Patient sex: M
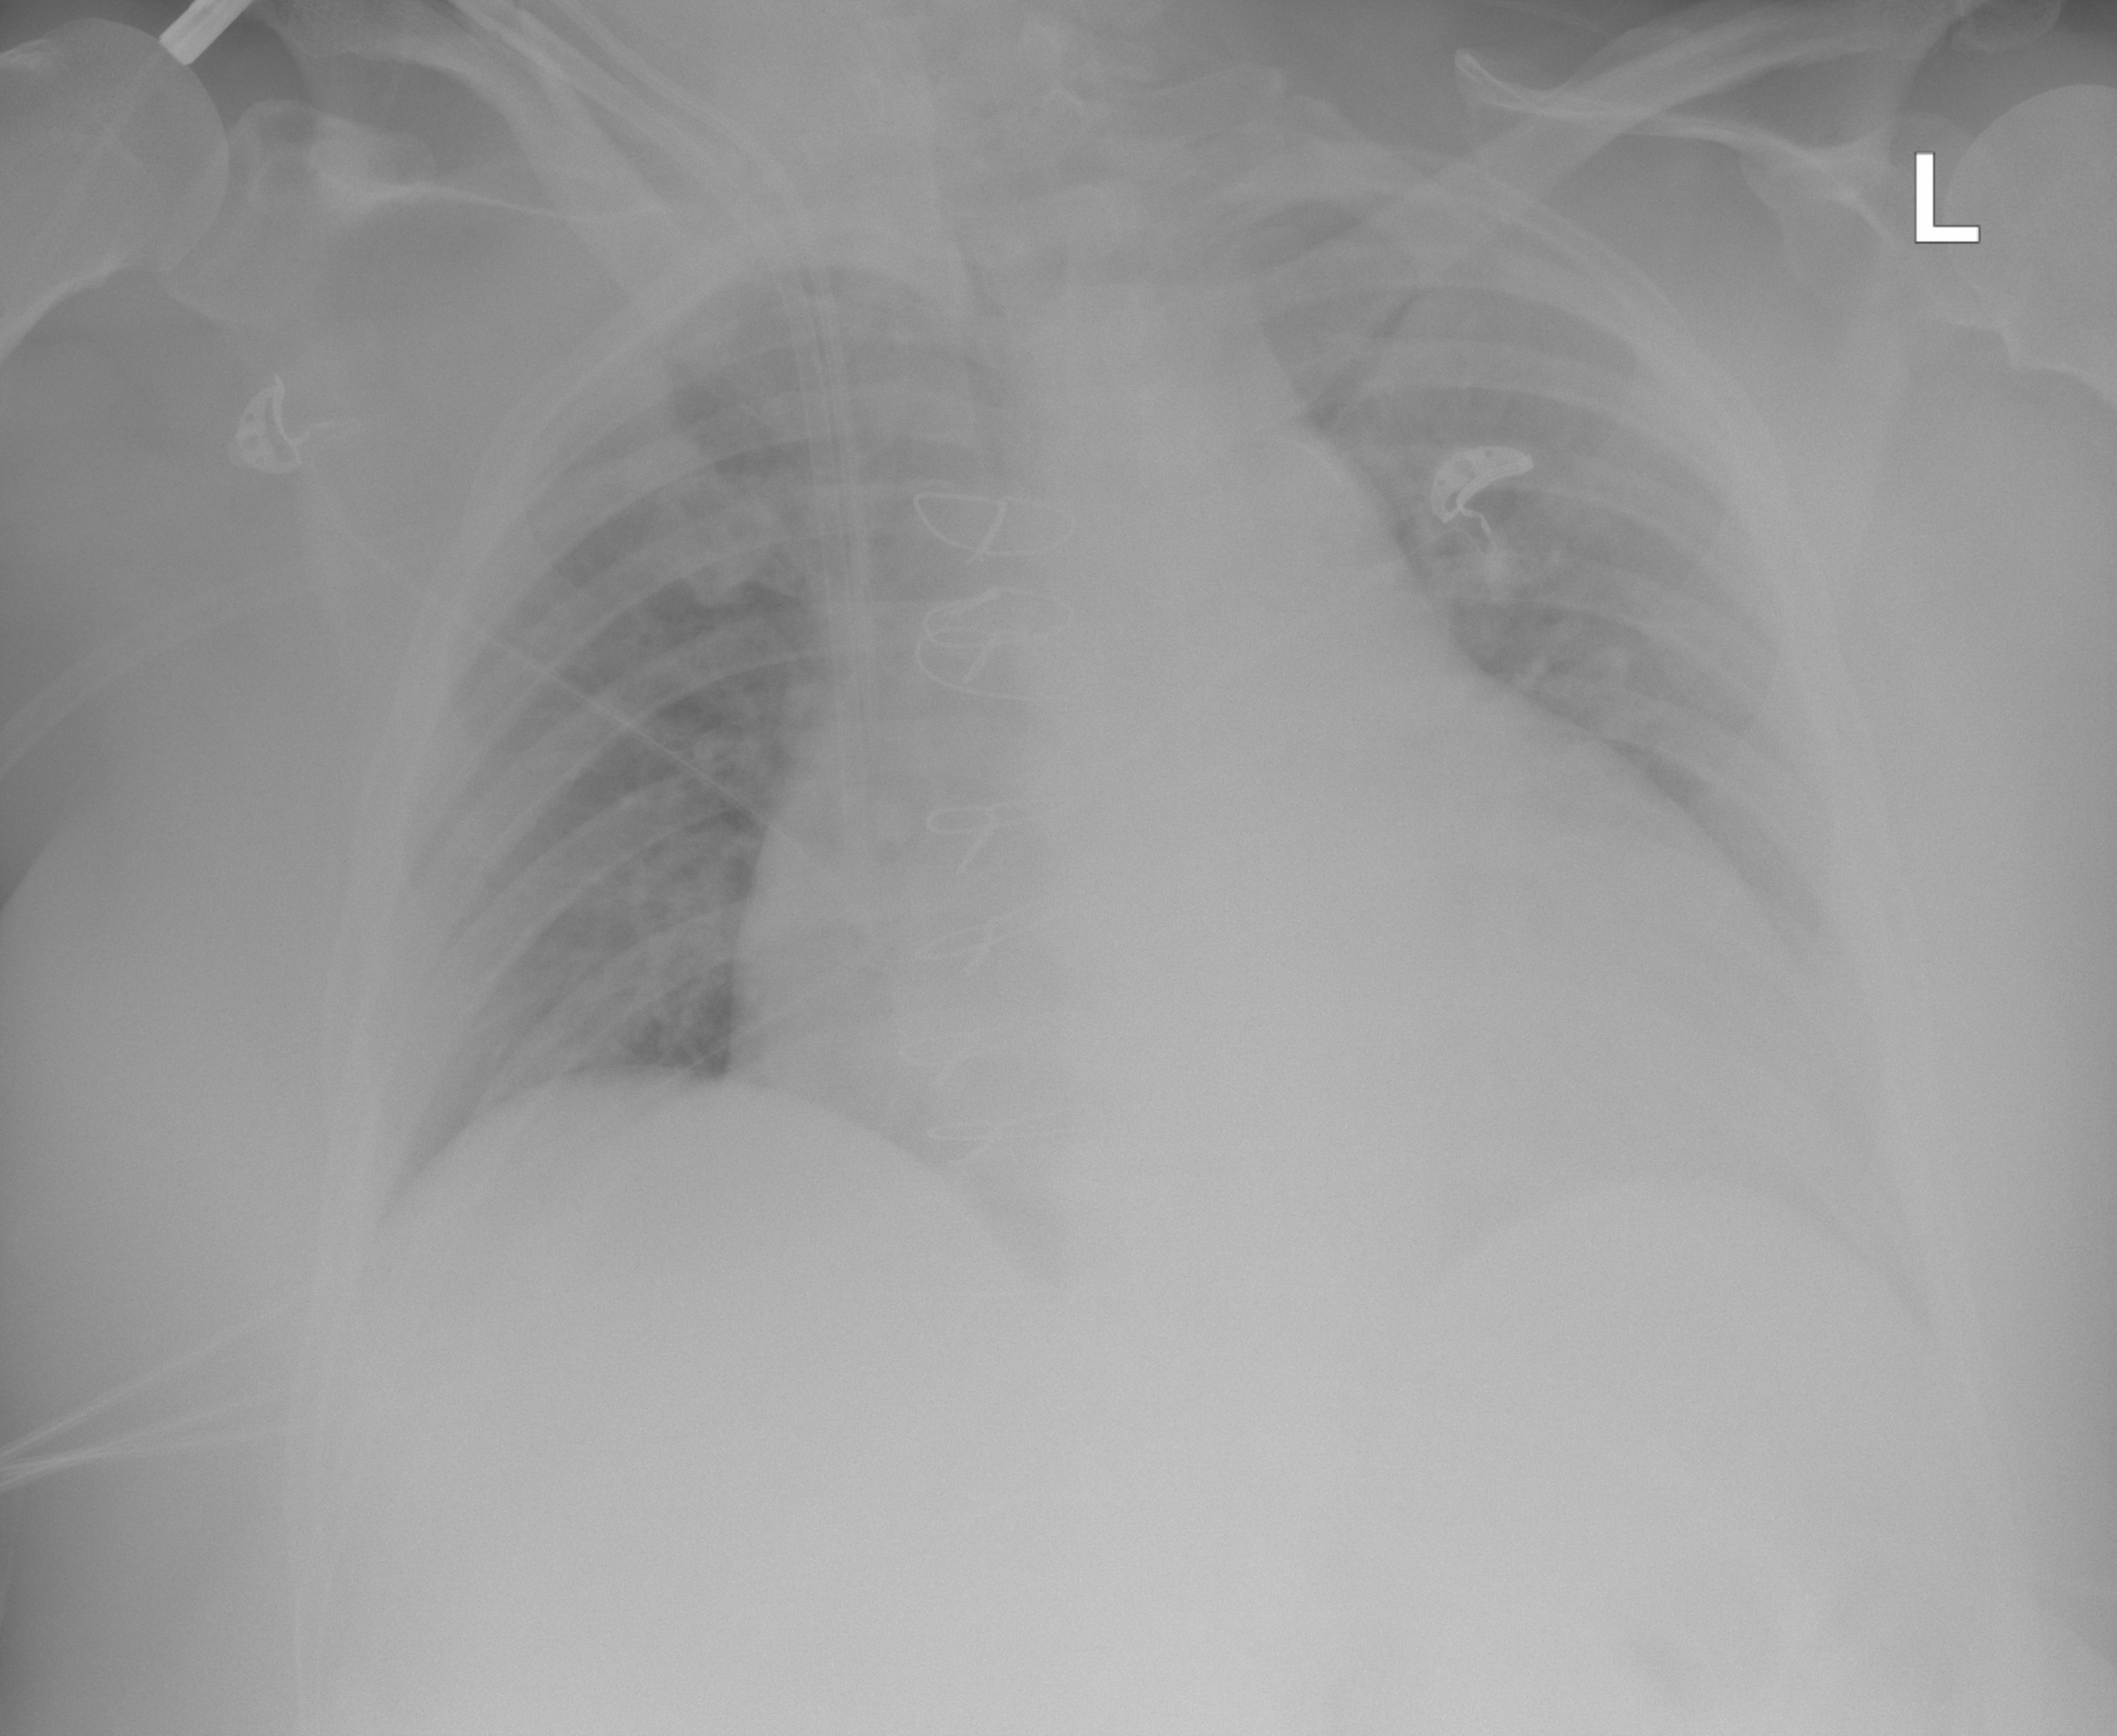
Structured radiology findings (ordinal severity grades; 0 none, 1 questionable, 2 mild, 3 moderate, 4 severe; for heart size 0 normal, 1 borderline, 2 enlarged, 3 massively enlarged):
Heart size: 3
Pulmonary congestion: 1
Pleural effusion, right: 0
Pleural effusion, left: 0
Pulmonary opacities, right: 0
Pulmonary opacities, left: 0
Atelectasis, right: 2
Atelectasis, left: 2